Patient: sex M, age 50
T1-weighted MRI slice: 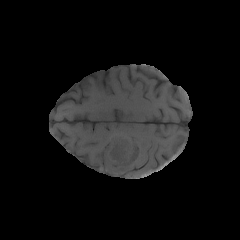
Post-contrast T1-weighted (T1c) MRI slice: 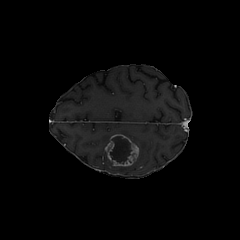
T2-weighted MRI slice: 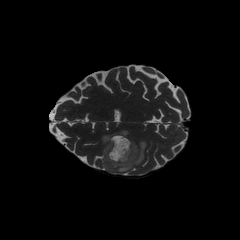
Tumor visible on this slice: yes
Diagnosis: Glioblastoma, IDH-wildtype
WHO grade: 4